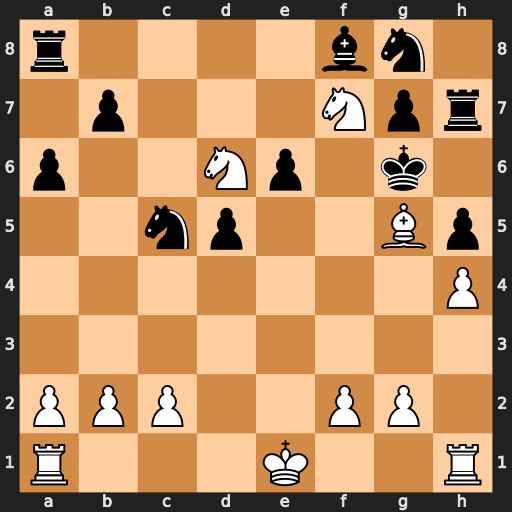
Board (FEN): r4bn1/1p3Npr/p2Np1k1/2np2Bp/7P/8/PPP2PP1/R3K2R
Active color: w
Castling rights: KQ
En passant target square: -
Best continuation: Ne5#